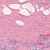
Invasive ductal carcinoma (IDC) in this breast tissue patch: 0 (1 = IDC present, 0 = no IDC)